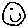
Label: smiley face